Question: I have a unordered list which I am trying to customize during runtime that is invoked by DropKick CSS styling.
Here is an image of what I see:

I tried to style it like this which didn't do anything to the style:
'''
.dk_options ul li a {
margin: 0;
padding: 0;
list-style-type: none;
}
.dk_options_inner ul li a {
margin: 0;
padding: 0;
list-style-type: none;
}
'''
When the style originally had the following, it worked like a charm but interfered with my other HTML tags:
'''
* {
margin: 0;
padding: 0;
}
'''
I am trying to apply that JUST to the dropdown only. How come my style isn't working? How can I resolve it?
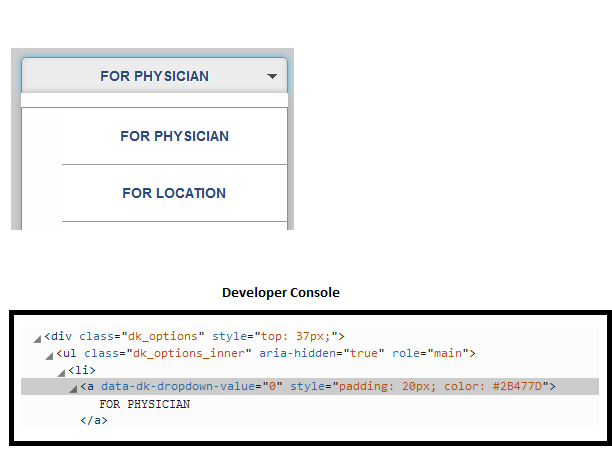
Answer: You have to clear margin and padding from your list elements (ul).
'''
.dk_options ul{
margin:0;
padding:0;
list-style:none;
}
'''
if you want to clear margin and padding only for first level menu, you have to select it like this:
'''
.dk_options > ul{
margin:0;
padding:0;
list-style:none;
}
'''
or if you want to clear margin and padding from sub-level elements, you can select like this:
'''
.dk_options > ul > li ul{
margin:0;
padding:0;
list-style:none;
}
'''